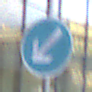
Verkehrszeichen: VorgeschriebeneVorbeifahrtLinks
Umgebung: Outdoor, Urban
Tageszeit: SunriseSunset
Wetter: PartlyCloudy
Licht: Natural
Jahreszeit: NotSpecified
Kontrast: MediumContrast